Question: How to remove the white margins from this web page.

Code of webpage:
'''
<html>
<head></head>
<body>
<iframe id="i1" src="yoursource1.html" width="100%" style="height:100vh"></iframe>
<iframe id="i2" src="yoursource2.html" width="100%" style="height:100vh"></iframe>
</body>
<html>
'''
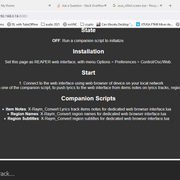
Answer: iframes have a default display type of inline. Inline elements are initially designed for text and your iframe acts a bit as one giant character. It has a bit of white space beneath for the descenders of the characters (characters like j and g have descenders).
To cut a long story short, try changing the display type with css (and remove the border).
'''
body {
margin: 0;
}
iframe {
display: block;
border: 0;
}
'''
'''
<iframe id="i1" src="yoursource1.html" width="100%" style="height:100vh; background:black"></iframe>
<iframe id="i2" src="yoursource2.html" width="100%" style="height:100vh; background:black"></iframe>
'''